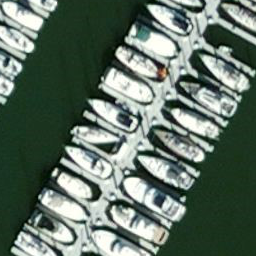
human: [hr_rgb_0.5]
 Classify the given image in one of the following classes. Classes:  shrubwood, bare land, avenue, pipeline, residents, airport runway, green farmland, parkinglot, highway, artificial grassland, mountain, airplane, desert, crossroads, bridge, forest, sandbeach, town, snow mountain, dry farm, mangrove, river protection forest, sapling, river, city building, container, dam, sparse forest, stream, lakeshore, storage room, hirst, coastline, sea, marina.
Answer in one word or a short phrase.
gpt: marina